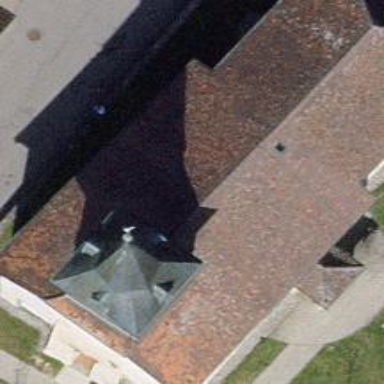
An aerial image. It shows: Church which is place of worship.